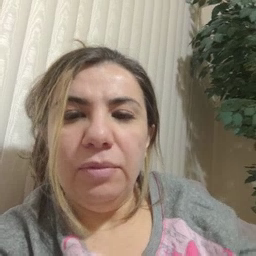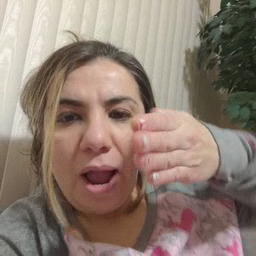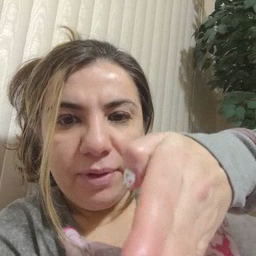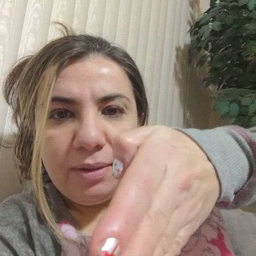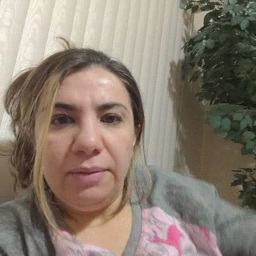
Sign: after